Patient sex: M
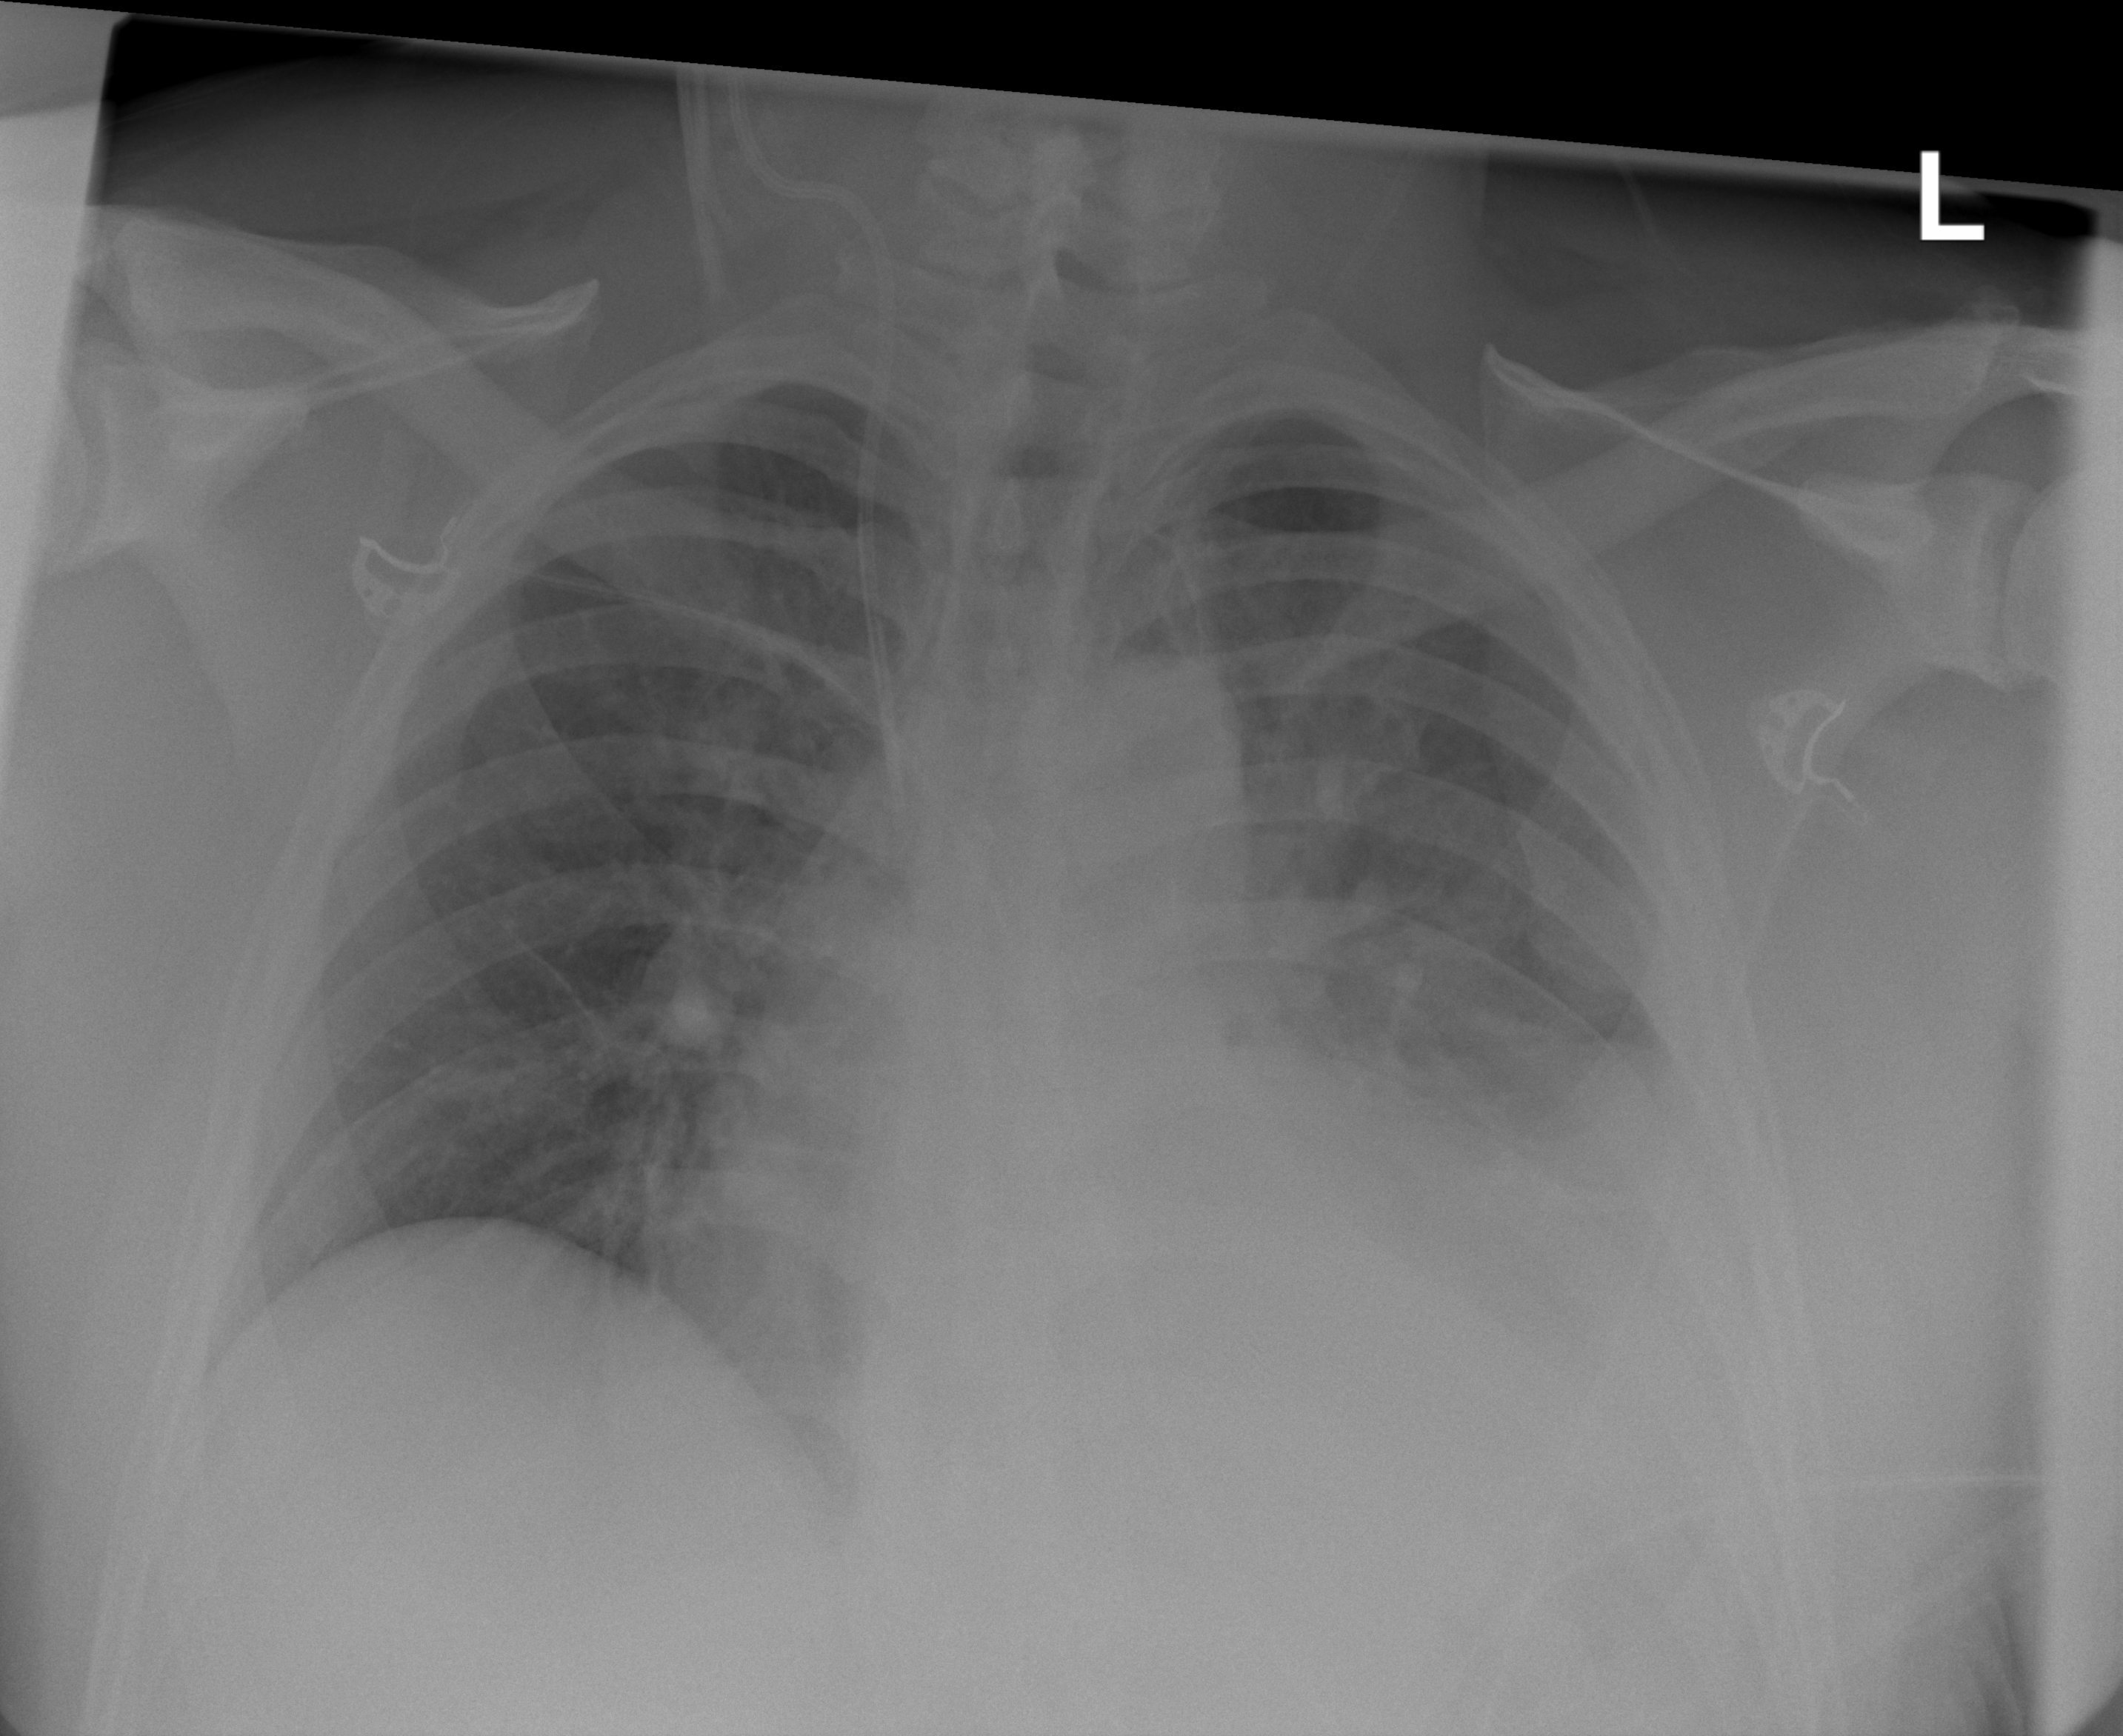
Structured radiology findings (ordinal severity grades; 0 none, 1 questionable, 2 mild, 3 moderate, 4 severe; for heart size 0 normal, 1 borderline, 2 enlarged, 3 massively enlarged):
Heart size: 2
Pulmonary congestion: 0
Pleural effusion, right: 0
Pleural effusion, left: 3
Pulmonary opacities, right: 0
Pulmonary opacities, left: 2
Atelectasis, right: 0
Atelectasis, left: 3